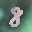
Label: 8